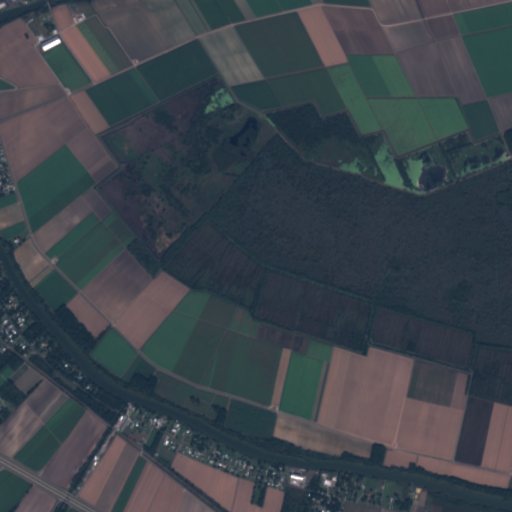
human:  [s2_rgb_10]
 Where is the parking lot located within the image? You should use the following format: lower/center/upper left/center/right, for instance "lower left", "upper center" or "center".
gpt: The parking lot is located in the center right of the image.
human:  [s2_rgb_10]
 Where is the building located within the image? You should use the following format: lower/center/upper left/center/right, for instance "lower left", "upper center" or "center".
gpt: The building is located in the lower left of the image.
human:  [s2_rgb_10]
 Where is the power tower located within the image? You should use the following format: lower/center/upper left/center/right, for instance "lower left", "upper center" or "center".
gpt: There is no power tower in the image.